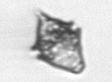
Label: Kryptoperidinium_triquetrum